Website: bh-photo
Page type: customer-info-address
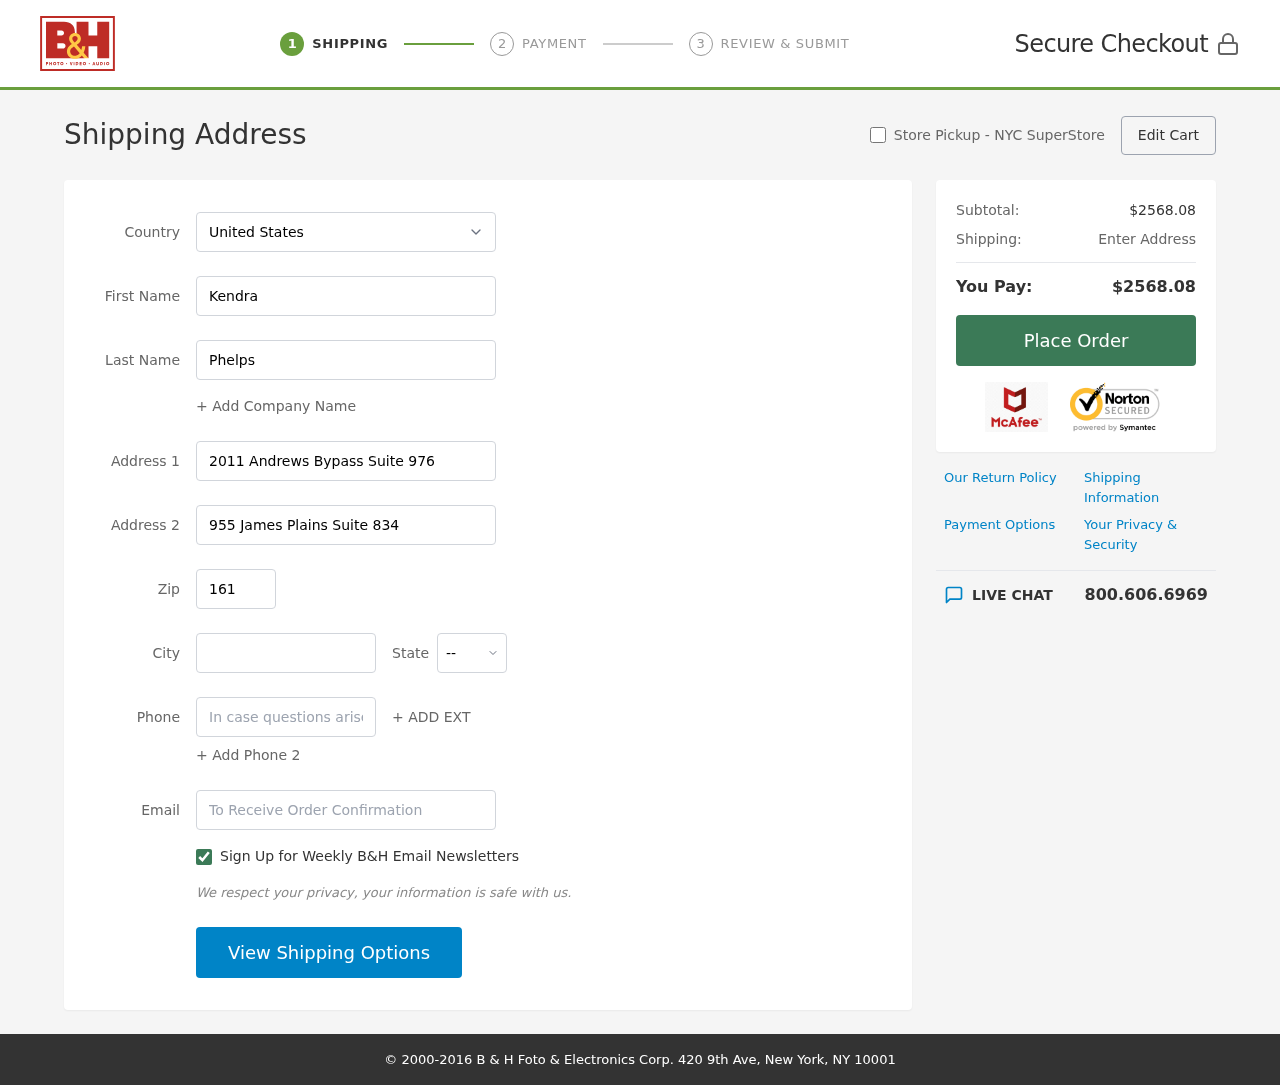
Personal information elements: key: PII_CITY
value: Michaeltown
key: PII_COUNTRY
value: United States
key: PII_EMAIL
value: kphelps@hotmail.com
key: PII_FIRSTNAME
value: Kendra
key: PII_LASTNAME
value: Phelps
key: PII_PHONE
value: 5147067717
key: PII_POSTCODE
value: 16164
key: PII_STATE_ABBR
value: KY
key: PII_STREET
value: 2011 Andrews Bypass Suite 976
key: PII_STREET2
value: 955 James Plains Suite 834
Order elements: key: ORDER_SUBTOTAL
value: $2568.08
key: ORDER_TOTAL
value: $2568.08